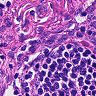
Metastatic tissue present: no